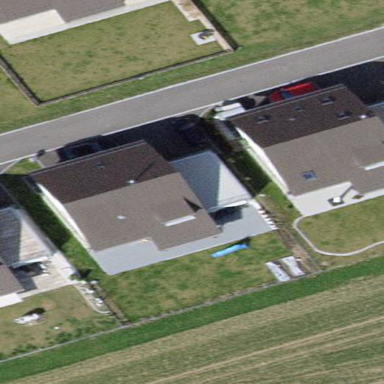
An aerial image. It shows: Detached building.